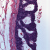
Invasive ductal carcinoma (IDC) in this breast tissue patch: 0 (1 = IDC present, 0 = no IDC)